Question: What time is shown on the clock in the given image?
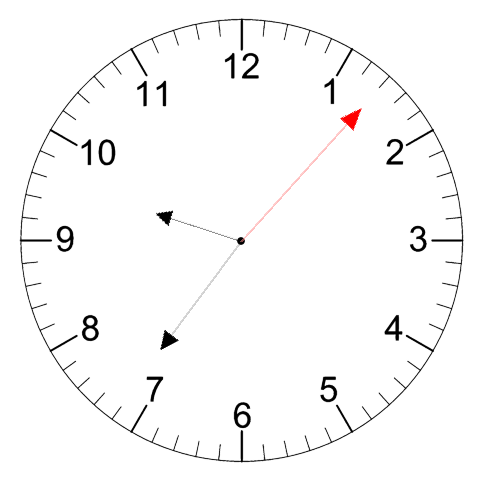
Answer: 09:36:07